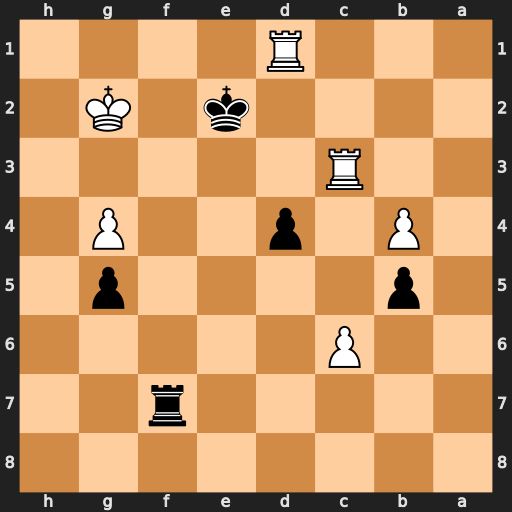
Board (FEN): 8/5r2/2P5/1p4p1/1P1p2P1/2R5/4k1K1/3R4
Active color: b
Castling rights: -
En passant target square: -
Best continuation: dxc3 Rd5 Rc7